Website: macys
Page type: cross-sells
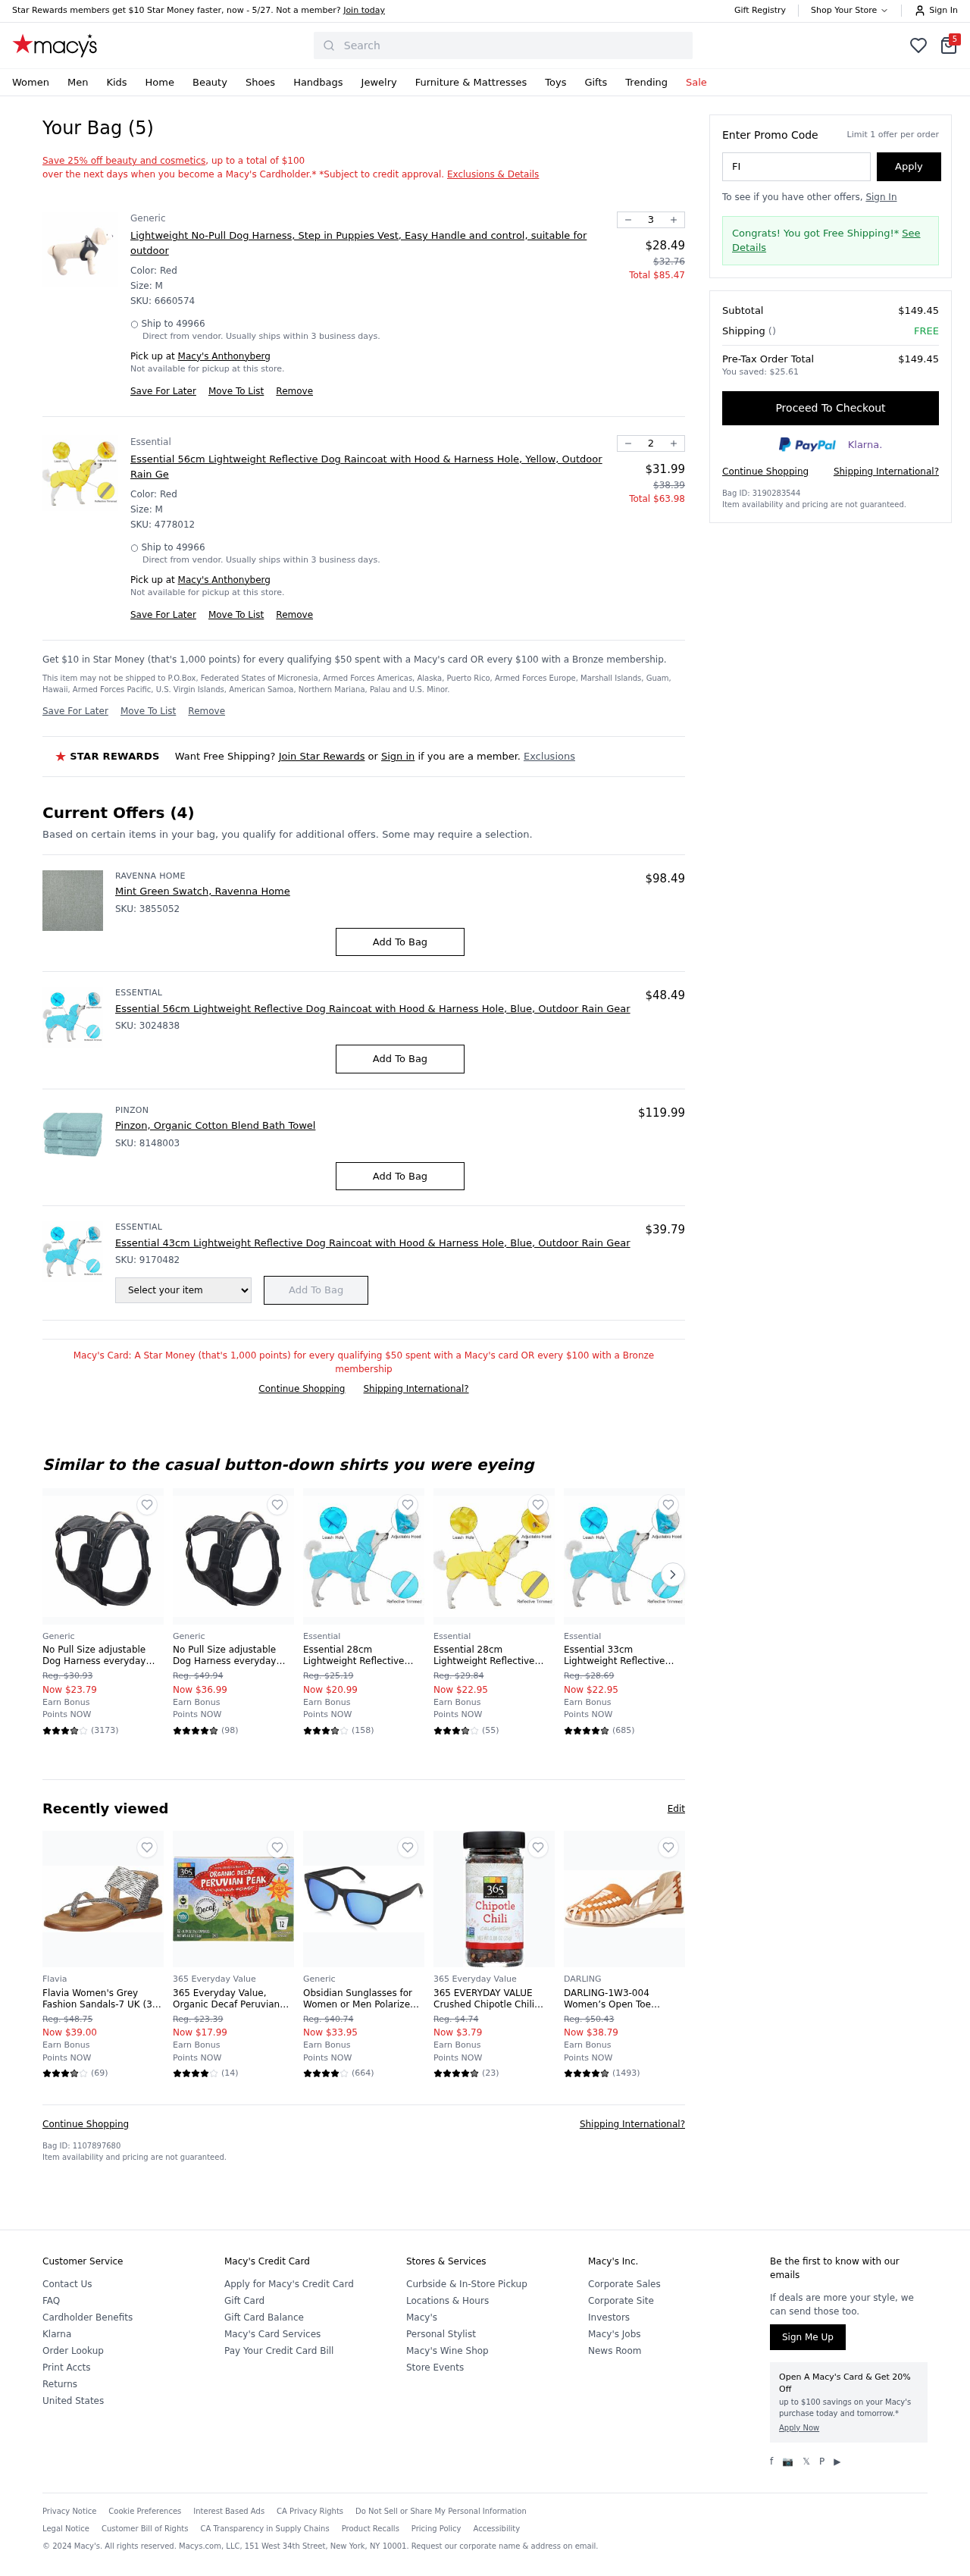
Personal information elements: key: PII_CITY
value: Anthonyberg
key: PII_POSTCODE
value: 49966
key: PII_PROMO_CODE
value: FIRST72
Product elements: key: PRODUCT10_BRAND
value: Flavia
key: PRODUCT10_NAME
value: Flavia Women's Grey Fashion Sandals-7 UK (39 EU) (8 US) (FL156/GRY)
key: PRODUCT10_NUM_RATINGS
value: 69
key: PRODUCT10_PRICE
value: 39
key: PRODUCT10_RATING
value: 3.8
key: PRODUCT11_BRAND
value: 365 Everyday Value
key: PRODUCT11_NAME
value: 365 Everyday Value, Organic Decaf Peruvian Peak Coffee Capsules, 12 ct
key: PRODUCT11_NUM_RATINGS
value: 14
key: PRODUCT11_PRICE
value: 17.99
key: PRODUCT11_RATING
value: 4.1
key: PRODUCT12_BRAND
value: Generic
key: PRODUCT12_NAME
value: Obsidian Sunglasses for Women or Men Polarized Square Frame 04, Matte Black, 54 mm
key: PRODUCT12_NUM_RATINGS
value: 664
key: PRODUCT12_PRICE
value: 33.95
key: PRODUCT12_RATING
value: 4.4
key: PRODUCT13_BRAND
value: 365 Everyday Value
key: PRODUCT13_NAME
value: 365 EVERYDAY VALUE Crushed Chipotle Chili Pepper, 0.88 OZ
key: PRODUCT13_NUM_RATINGS
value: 23
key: PRODUCT13_PRICE
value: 3.79
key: PRODUCT13_RATING
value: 4.5
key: PRODUCT14_BRAND
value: DARLING
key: PRODUCT14_NAME
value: DARLING-1W3-004 Women’s Open Toe Sandals, Multicolour (Tan / Cuoio), 5 UK (38 EU)
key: PRODUCT14_NUM_RATINGS
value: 1493
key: PRODUCT14_PRICE
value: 38.79
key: PRODUCT14_RATING
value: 4.6
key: PRODUCT15_BRAND
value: Ravenna Home
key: PRODUCT15_NAME
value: Mint Green Swatch, Ravenna Home
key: PRODUCT15_PRICE
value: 98.49
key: PRODUCT16_BRAND
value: Pinzon
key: PRODUCT16_NAME
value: Pinzon, Organic Cotton Blend Bath Towel
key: PRODUCT16_PRICE
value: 119.99
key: PRODUCT1_BRAND
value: Generic
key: PRODUCT1_NAME
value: Lightweight No-Pull Dog Harness, Step in Puppies Vest, Easy Handle and control, suitable for outdoor
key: PRODUCT1_PRICE
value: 28.49
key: PRODUCT1_QUANTITY
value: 3
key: PRODUCT2_BRAND
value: Essential
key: PRODUCT2_NAME
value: Essential 56cm Lightweight Reflective Dog Raincoat with Hood & Harness Hole, Yellow, Outdoor Rain Ge
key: PRODUCT2_PRICE
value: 31.99
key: PRODUCT2_QUANTITY
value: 2
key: PRODUCT3_BRAND
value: Essential
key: PRODUCT3_NAME
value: Essential 56cm Lightweight Reflective Dog Raincoat with Hood & Harness Hole, Blue, Outdoor Rain Gear
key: PRODUCT3_PRICE
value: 48.49
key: PRODUCT4_BRAND
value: Essential
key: PRODUCT4_NAME
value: Essential 43cm Lightweight Reflective Dog Raincoat with Hood & Harness Hole, Blue, Outdoor Rain Gear
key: PRODUCT4_PRICE
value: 39.79
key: PRODUCT5_BRAND
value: Generic
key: PRODUCT5_NAME
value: No Pull Size adjustable Dog Harness everyday wearing Puppies Vest, Easy On and off, Convenient for A
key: PRODUCT5_NUM_RATINGS
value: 3173
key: PRODUCT5_PRICE
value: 23.79
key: PRODUCT5_RATING
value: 3.8
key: PRODUCT6_BRAND
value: Generic
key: PRODUCT6_NAME
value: No Pull Size adjustable Dog Harness everyday wearing Puppies Vest, Easy On and off, Convenient for A
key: PRODUCT6_NUM_RATINGS
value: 98
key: PRODUCT6_PRICE
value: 36.99
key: PRODUCT6_RATING
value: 4.6
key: PRODUCT7_BRAND
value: Essential
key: PRODUCT7_NAME
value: Essential 28cm Lightweight Reflective Dog Raincoat with Hood & Harness Hole, Blue, Outdoor Rain Gear
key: PRODUCT7_NUM_RATINGS
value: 158
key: PRODUCT7_PRICE
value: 20.99
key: PRODUCT7_RATING
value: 3.5
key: PRODUCT8_BRAND
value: Essential
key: PRODUCT8_NAME
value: Essential 28cm Lightweight Reflective Dog Raincoat with Hood & Harness Hole, Yellow, Outdoor Rain Ge
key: PRODUCT8_NUM_RATINGS
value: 55
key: PRODUCT8_PRICE
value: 22.95
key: PRODUCT8_RATING
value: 3.6
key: PRODUCT9_BRAND
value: Essential
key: PRODUCT9_NAME
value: Essential 33cm Lightweight Reflective Dog Raincoat with Hood & Harness Hole, Blue, Outdoor Rain Gear
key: PRODUCT9_NUM_RATINGS
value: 685
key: PRODUCT9_PRICE
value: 22.95
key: PRODUCT9_RATING
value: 4.5
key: PRODUCT1_SKU
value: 6660574
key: PRODUCT1_ORIGINAL_PRICE
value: $32.76
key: PRODUCT1_TOTAL
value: $85.47
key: PRODUCT2_SKU
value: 4778012
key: PRODUCT2_ORIGINAL_PRICE
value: $38.39
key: PRODUCT2_TOTAL
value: $63.98
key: PRODUCT15_SKU
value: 3855052
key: PRODUCT3_SKU
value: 3024838
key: PRODUCT16_SKU
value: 8148003
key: PRODUCT4_SKU
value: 9170482
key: PRODUCT5_ORIGINAL_PRICE
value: Reg. $30.93
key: PRODUCT6_ORIGINAL_PRICE
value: Reg. $49.94
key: PRODUCT7_ORIGINAL_PRICE
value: Reg. $25.19
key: PRODUCT8_ORIGINAL_PRICE
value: Reg. $29.84
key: PRODUCT9_ORIGINAL_PRICE
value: Reg. $28.69
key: PRODUCT10_ORIGINAL_PRICE
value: Reg. $48.75
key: PRODUCT11_ORIGINAL_PRICE
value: Reg. $23.39
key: PRODUCT12_ORIGINAL_PRICE
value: Reg. $40.74
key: PRODUCT13_ORIGINAL_PRICE
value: Reg. $4.74
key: PRODUCT14_ORIGINAL_PRICE
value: Reg. $50.43
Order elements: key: ORDER_NUM_ITEMS
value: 5
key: ORDER_SUBTOTAL
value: $149.45
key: ORDER_TOTAL
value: $149.45
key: ORDER_SAVINGS
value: $25.61
Search elements: key: HEADER_SEARCH
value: Search